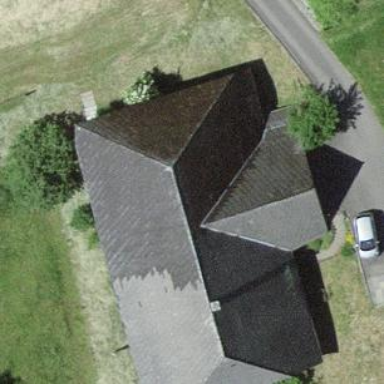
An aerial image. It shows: Farm building.